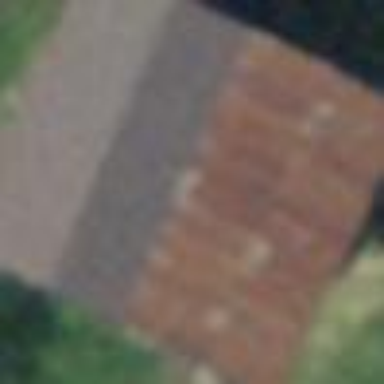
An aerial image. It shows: Rural barn.